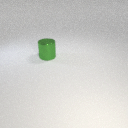
large green metal cylinder